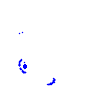
Particle: electron